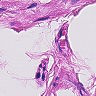
Metastatic tissue present: no